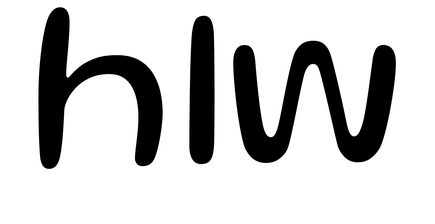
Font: Gluten_Light